Question: What time does eye protection start?
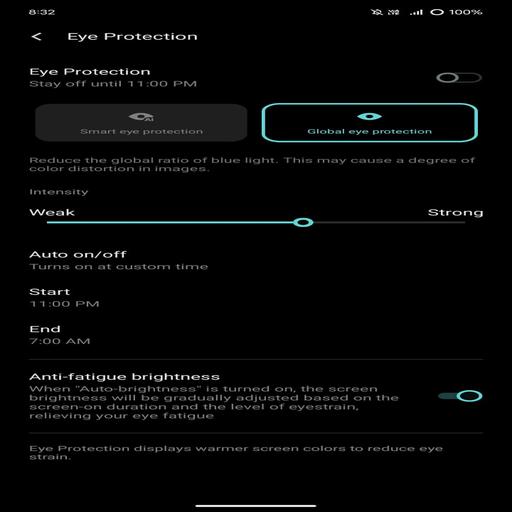
Answer: 23:00:00